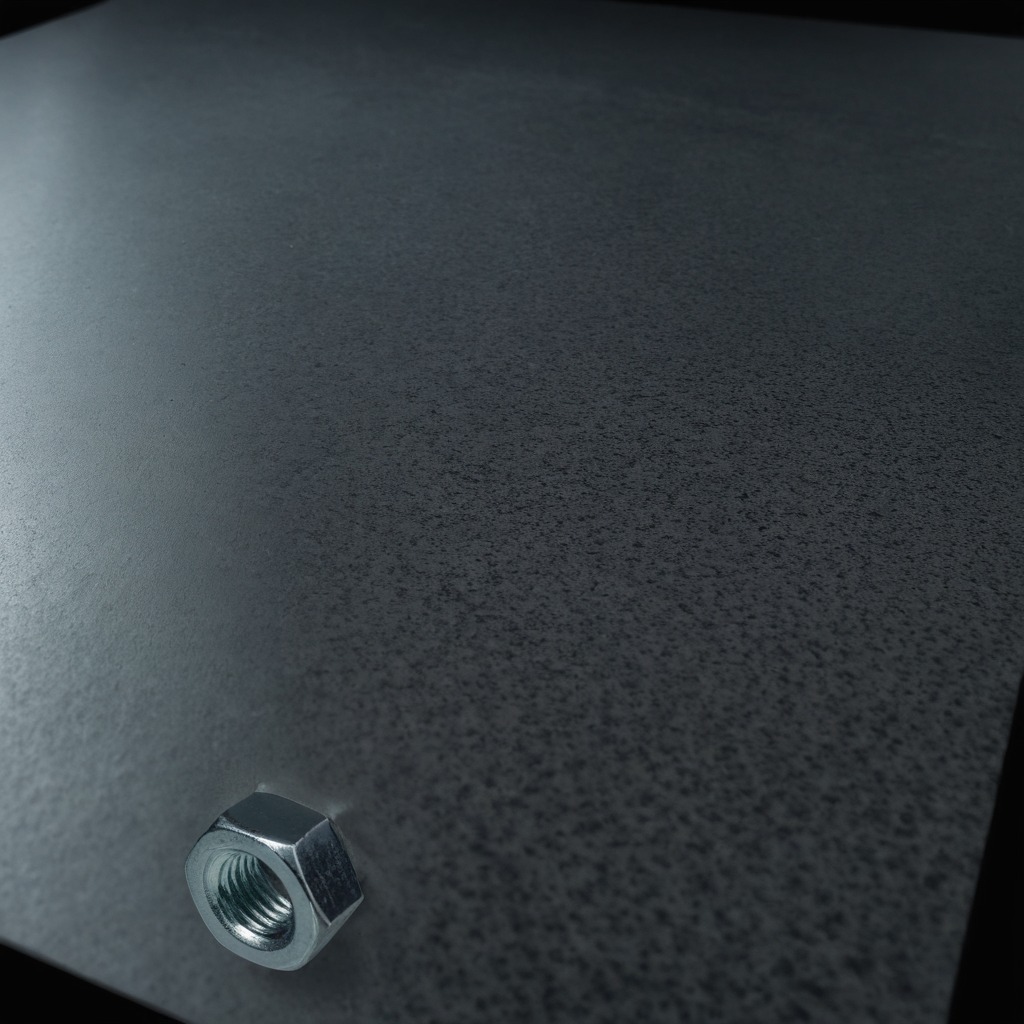
A metal nut is lying on the granite table.